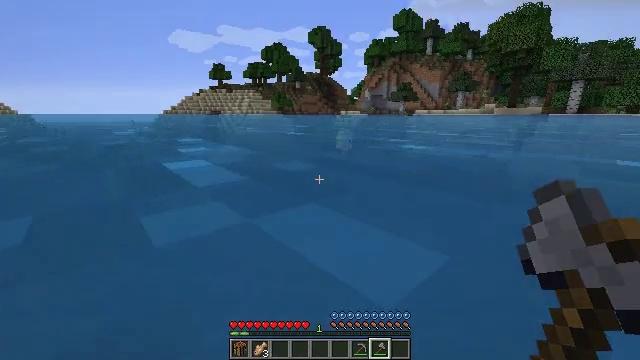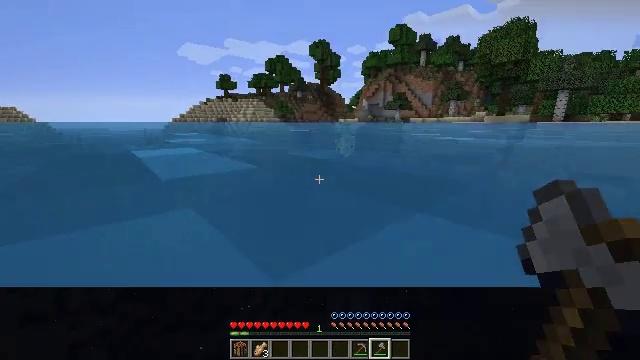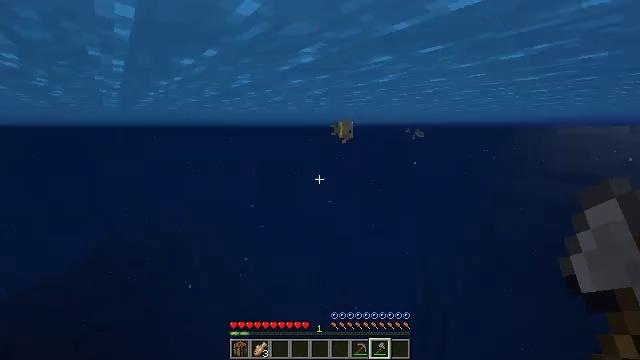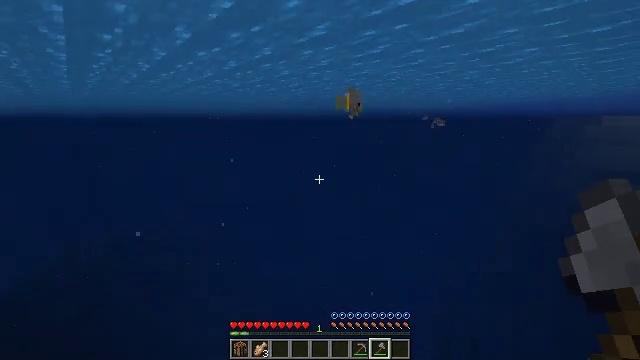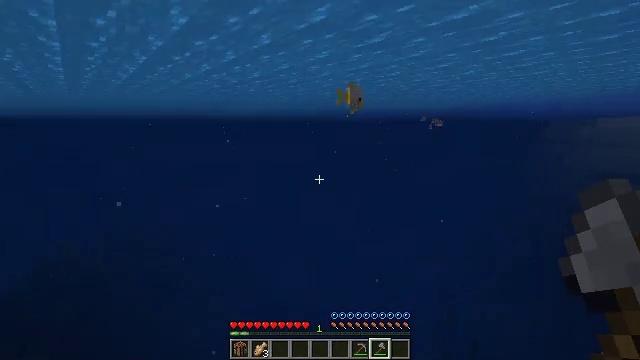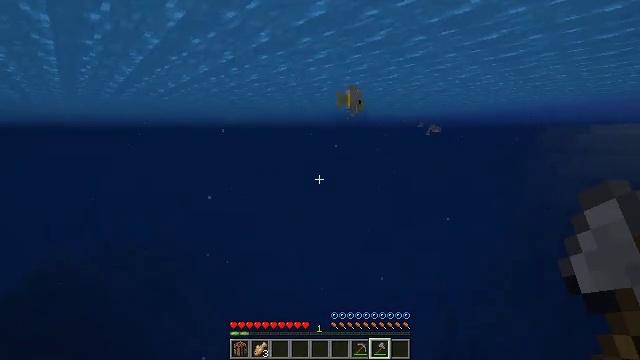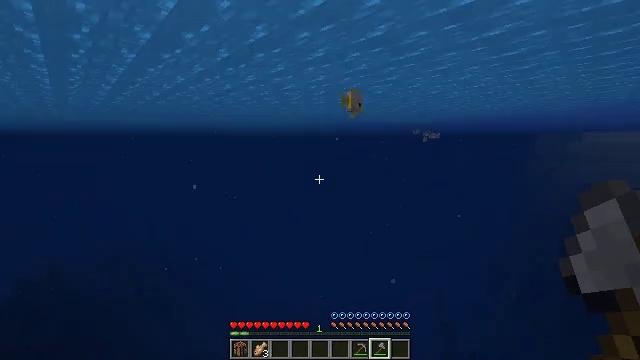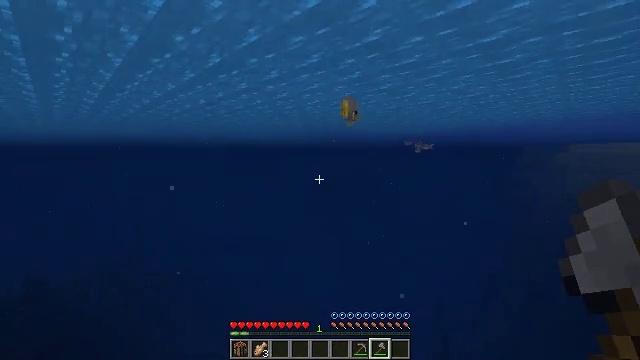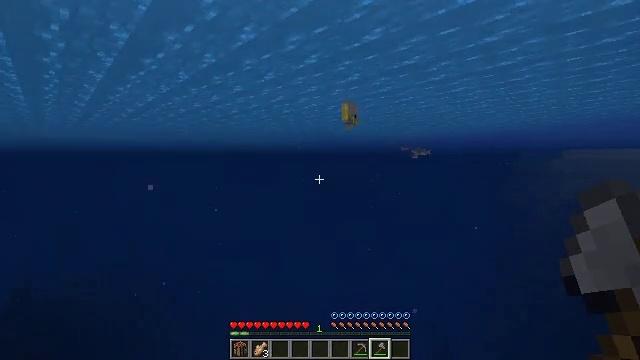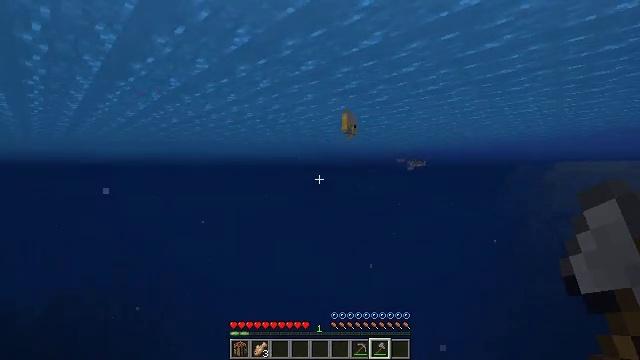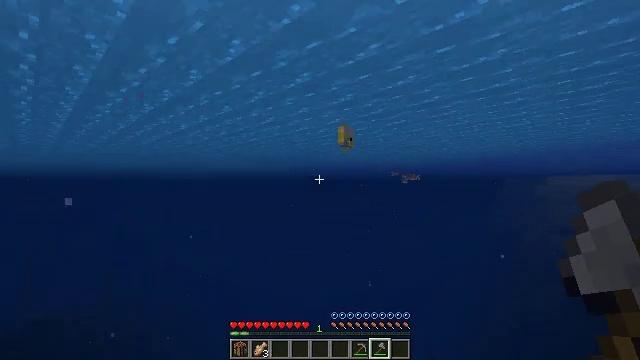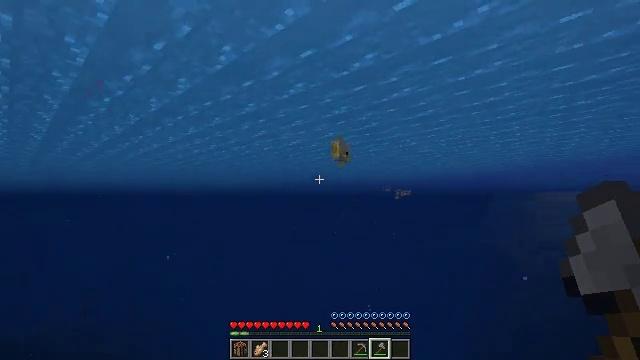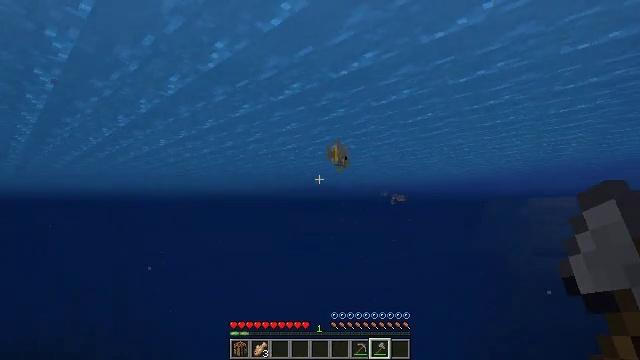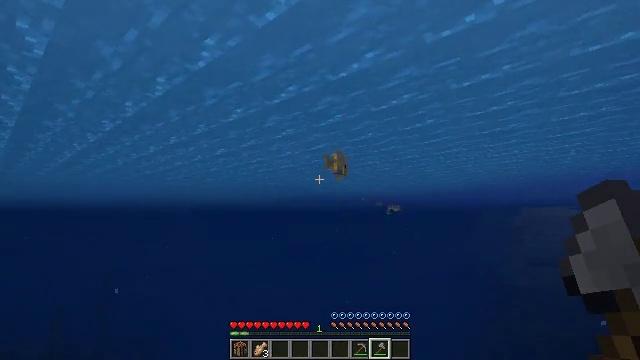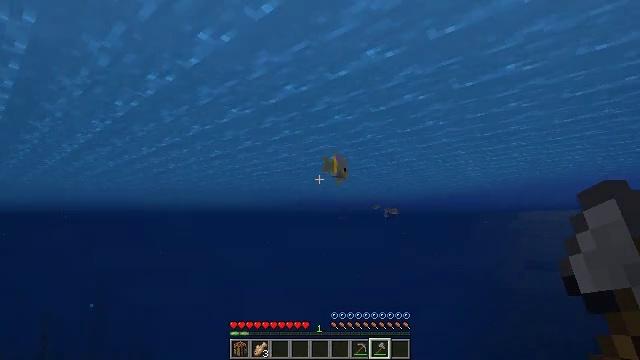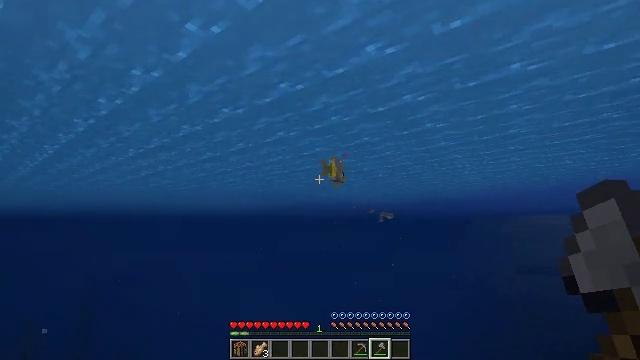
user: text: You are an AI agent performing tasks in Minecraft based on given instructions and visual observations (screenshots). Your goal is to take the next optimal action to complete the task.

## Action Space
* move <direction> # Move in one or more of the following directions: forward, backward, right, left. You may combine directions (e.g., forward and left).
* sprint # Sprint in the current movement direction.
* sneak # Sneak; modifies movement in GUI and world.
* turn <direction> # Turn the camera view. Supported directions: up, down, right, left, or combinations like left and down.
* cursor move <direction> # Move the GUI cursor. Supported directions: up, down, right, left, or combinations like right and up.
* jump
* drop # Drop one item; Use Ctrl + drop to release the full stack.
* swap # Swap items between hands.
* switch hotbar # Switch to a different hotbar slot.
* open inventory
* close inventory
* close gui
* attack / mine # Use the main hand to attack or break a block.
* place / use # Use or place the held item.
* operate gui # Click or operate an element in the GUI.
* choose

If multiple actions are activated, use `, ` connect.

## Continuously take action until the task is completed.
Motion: motion action
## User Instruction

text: Combat the tropical fish.
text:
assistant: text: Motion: move forward, sprint
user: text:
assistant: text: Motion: move forward, sprint, turn up
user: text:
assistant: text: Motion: move forward, sprint, turn up
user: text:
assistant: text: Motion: move forward, sprint
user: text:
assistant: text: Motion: move forward, sprint, turn up
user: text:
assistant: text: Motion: move forward, sprint, turn up
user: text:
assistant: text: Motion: move forward, turn right and up
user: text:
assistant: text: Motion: move forward, turn up
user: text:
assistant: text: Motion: move forward, turn right and up
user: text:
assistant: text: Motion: move forward, turn right and up
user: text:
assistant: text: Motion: move forward, turn right and up
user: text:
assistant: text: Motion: move forward, turn right and up
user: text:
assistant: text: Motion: move forward, turn right and up
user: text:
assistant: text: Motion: move forward
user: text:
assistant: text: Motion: move forward, turn right
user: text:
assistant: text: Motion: move forward
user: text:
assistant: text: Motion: move forward, turn right
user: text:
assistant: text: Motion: move forward, turn right
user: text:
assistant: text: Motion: move forward, turn right and down
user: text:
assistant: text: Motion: move forward
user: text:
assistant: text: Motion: move forward
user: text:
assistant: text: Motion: move forward
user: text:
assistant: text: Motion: move forward
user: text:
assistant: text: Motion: move forward
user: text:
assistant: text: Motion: move forward
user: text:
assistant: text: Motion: move forward, turn right
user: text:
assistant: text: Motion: move forward
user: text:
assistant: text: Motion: move forward
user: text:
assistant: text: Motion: move forward, turn right
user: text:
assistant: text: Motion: move forward